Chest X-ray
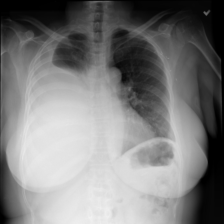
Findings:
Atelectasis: negative
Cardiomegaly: negative
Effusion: positive
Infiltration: negative
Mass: negative
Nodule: negative
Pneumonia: negative
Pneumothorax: negative
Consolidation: positive
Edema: negative
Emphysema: negative
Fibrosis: negative
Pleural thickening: positive
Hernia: negative